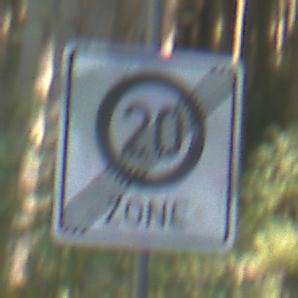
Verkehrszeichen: EndeZone20
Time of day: MorningAfternoon
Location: Outdoor (Nature)
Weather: Clear
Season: NotSpecified
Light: Natural